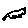
Label: cat